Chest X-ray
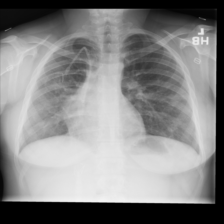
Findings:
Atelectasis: negative
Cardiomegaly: negative
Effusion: negative
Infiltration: negative
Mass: negative
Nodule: negative
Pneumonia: negative
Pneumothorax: negative
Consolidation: negative
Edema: negative
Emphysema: negative
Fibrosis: negative
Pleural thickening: negative
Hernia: negative